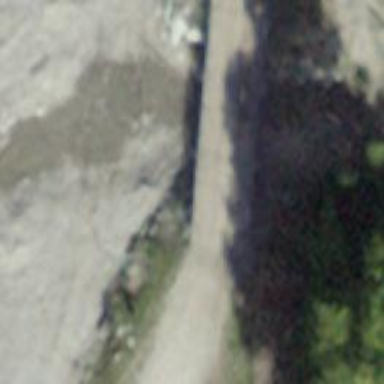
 suitable for Nordic skiing. The track is groomed for classic and skating styles."